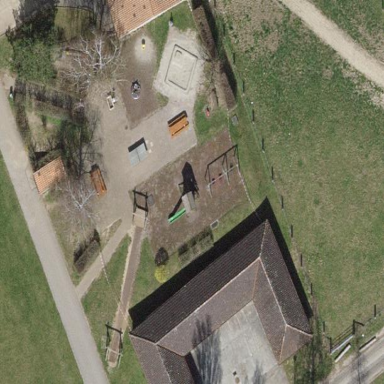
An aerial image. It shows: Playground area for leisure activities on the land.